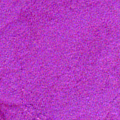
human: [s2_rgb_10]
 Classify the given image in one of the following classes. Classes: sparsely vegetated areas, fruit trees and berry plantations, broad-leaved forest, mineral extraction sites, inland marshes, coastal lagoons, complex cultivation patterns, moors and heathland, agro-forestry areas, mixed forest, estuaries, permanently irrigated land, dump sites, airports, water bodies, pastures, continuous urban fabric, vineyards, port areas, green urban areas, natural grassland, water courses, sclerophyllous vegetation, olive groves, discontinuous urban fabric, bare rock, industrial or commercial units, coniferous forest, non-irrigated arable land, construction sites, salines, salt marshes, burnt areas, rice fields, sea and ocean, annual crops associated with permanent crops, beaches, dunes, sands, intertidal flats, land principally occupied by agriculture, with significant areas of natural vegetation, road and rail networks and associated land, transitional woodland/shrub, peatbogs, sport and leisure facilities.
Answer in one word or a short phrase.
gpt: sea and ocean